Question: I have a habbit of debugging JS and jQuery script in some developer tool. I realized Chrome Dev Tools showing x.fn.x.init as a value for $() and $(this). However I dont realize what are these value:
Code
'''
<!DOCTYPE html>
<html lang="en" xmlns="http://www.w3.org/1999/xhtml">
<head>
<meta charset="utf-8" />
<script src="jquery-2.0.2.min.js" ></script>
<script src="jquery.ui.widget.js" ></script>
<title></title>
<script type="text/javascript">
$(document).ready(function () {
var outstring = "";
outstring = "" + $() + $(this);
});
</script>
</head>
<body>
</body>
</html>
'''

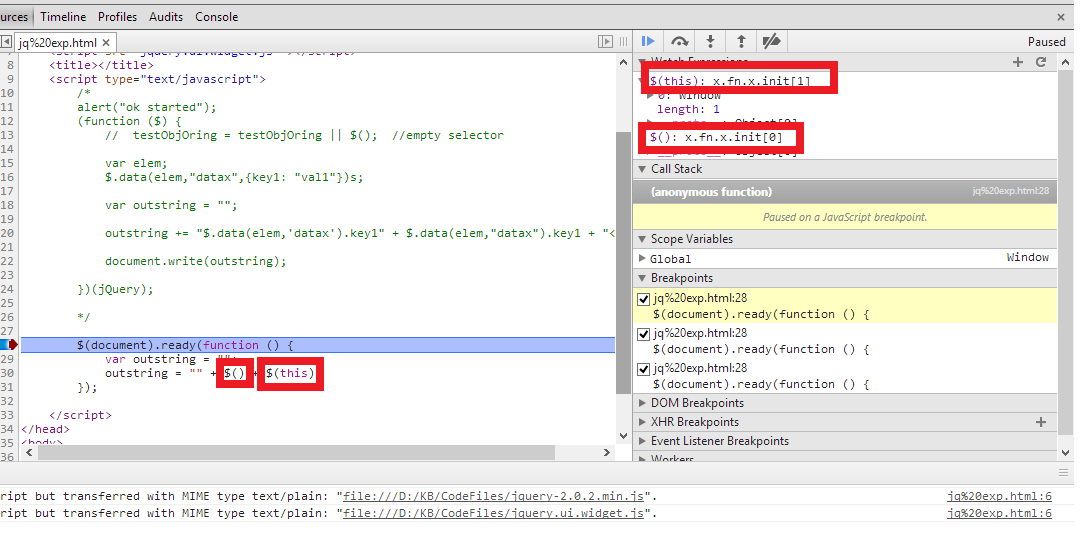
Answer: This is actually the REAL code behind instantiating '$'
Take a look at the <URL>
'''
jQuery.fn = jQuery.prototype = {
// The current version of jQuery being used
jquery: core_version,
constructor: jQuery,
init: function( selector, context, rootjQuery ) {
var match, elem;
.....
'''
and then at <URL>
'''
// Give the init function the jQuery prototype for later instantiation
jQuery.fn.init.prototype = jQuery.fn;
'''
Since you are using the minified version, this gets turned into what you see.